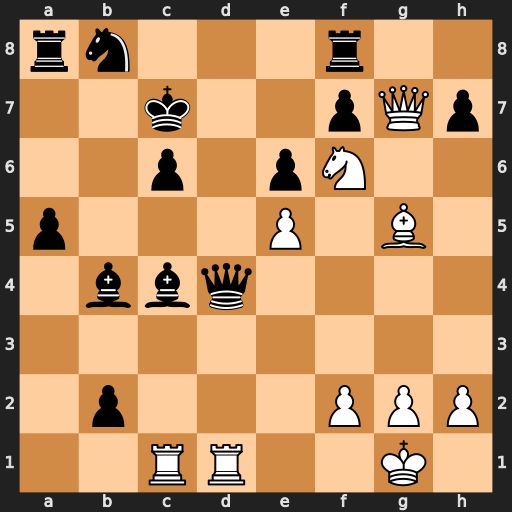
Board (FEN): rn3r2/2k2pQp/2p1pN2/p3P1B1/1bbq4/8/1p3PPP/2RR2K1
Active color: w
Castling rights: -
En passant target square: -
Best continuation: Rxd4 bxc1=R+ Bxc1